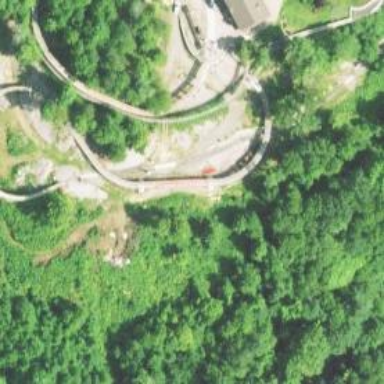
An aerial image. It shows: Miniature railway bridge.